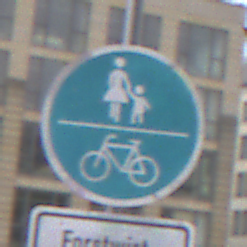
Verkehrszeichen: GemeinsamerGehUndRadweg
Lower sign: BesondereFahrzeugeUndTransportgueter7
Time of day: Midday
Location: Outdoor (Urban)
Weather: Overcast
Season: NotSpecified
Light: Natural